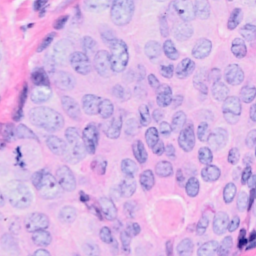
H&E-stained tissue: Breast